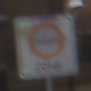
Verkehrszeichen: BeginnUmweltzone
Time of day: MorningAfternoon
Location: Outdoor (Urban)
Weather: Overcast
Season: NotSpecified
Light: Natural